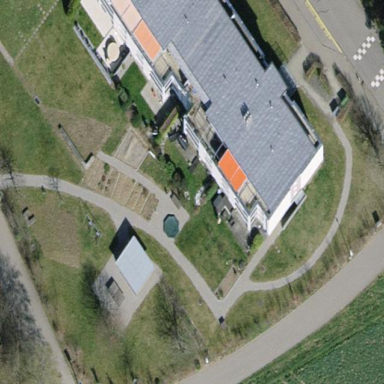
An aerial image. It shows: Building with flat roof.